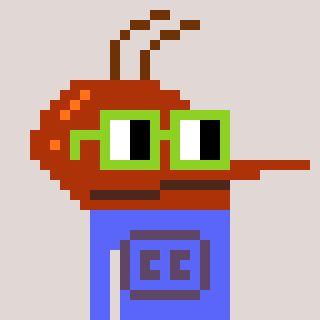
a pixel art character with square light green glasses, a mosquito-shaped head and a purple-colored body on a warm background